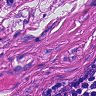
Metastatic tissue present: yes